Interaction volume radius: 10 \u00c5
Interaction volume height: 10 \u00c5
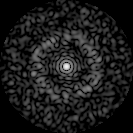
Disorder parameter: 0.856